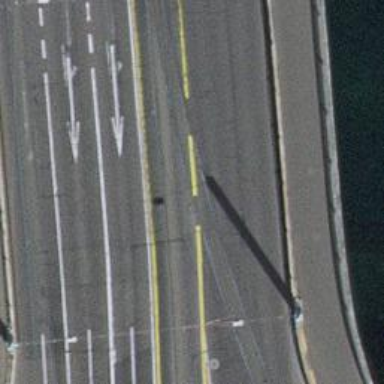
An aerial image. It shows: Bridge over tram tracks. The bridge has electrified contact lines and services single siding.